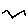
Label: zigzag